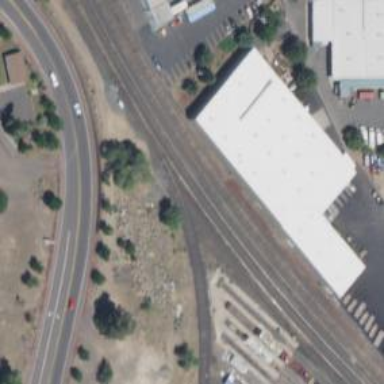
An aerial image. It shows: Railway siding with rails.